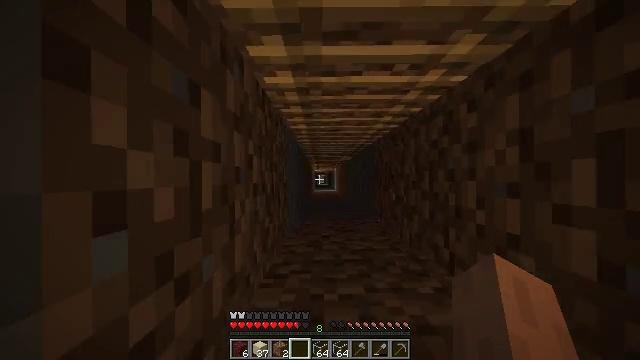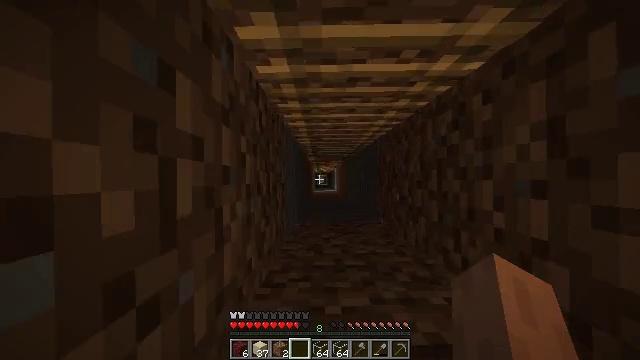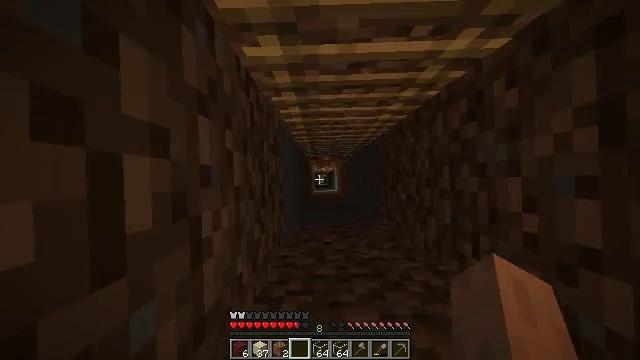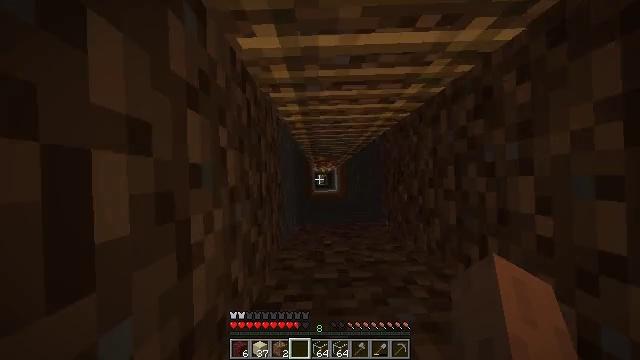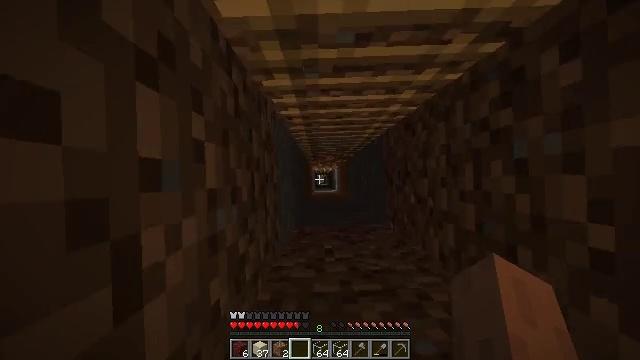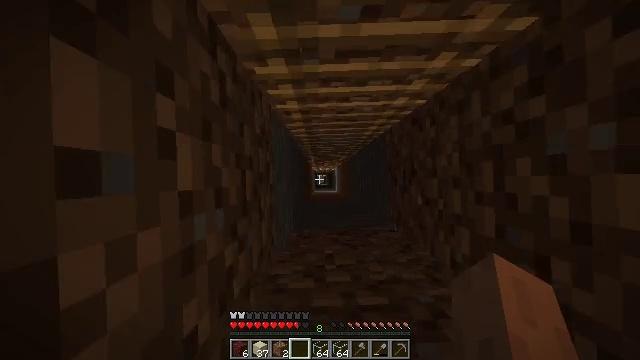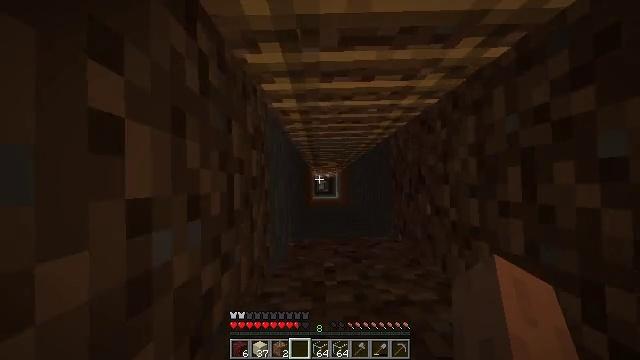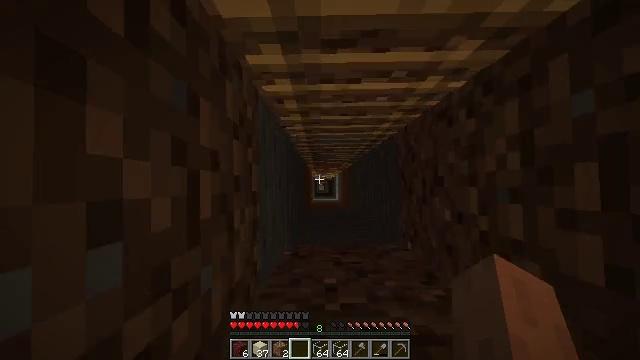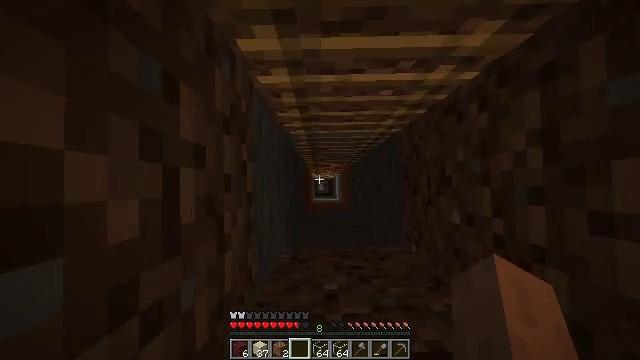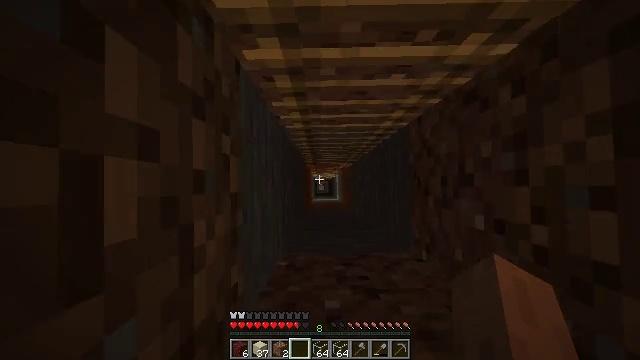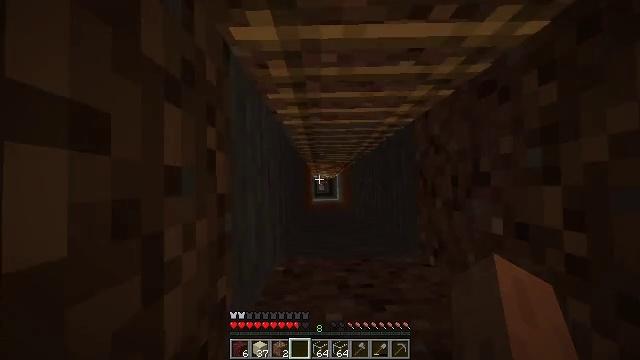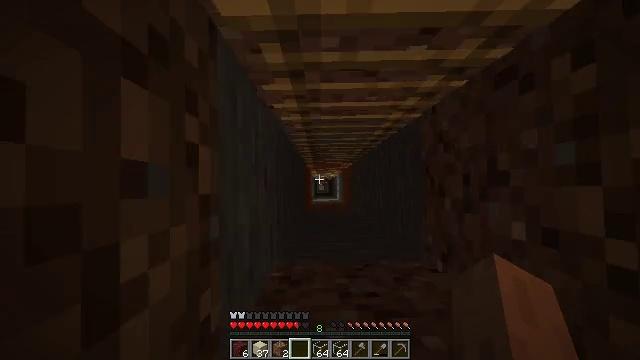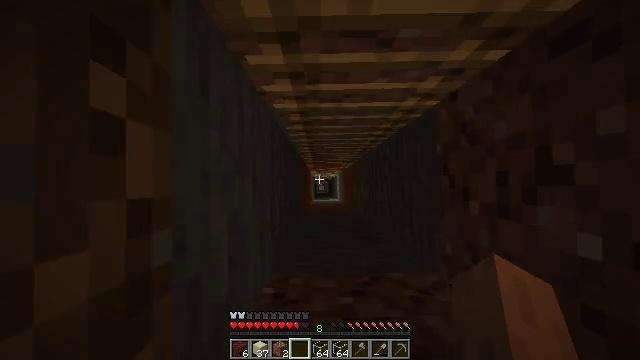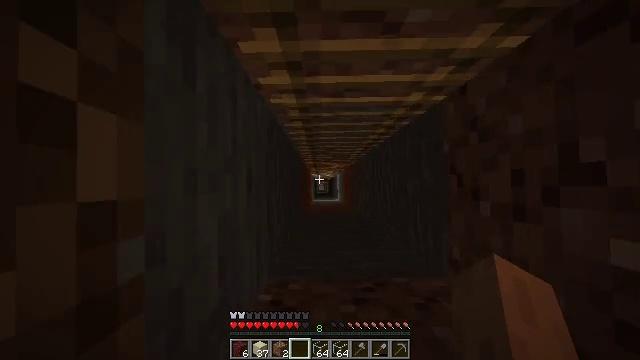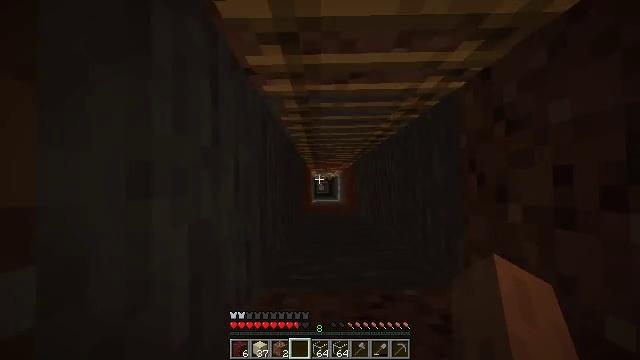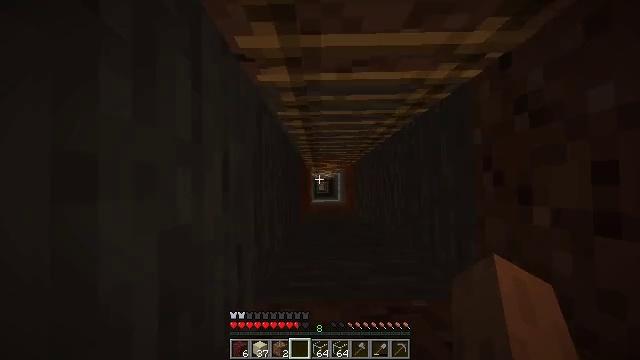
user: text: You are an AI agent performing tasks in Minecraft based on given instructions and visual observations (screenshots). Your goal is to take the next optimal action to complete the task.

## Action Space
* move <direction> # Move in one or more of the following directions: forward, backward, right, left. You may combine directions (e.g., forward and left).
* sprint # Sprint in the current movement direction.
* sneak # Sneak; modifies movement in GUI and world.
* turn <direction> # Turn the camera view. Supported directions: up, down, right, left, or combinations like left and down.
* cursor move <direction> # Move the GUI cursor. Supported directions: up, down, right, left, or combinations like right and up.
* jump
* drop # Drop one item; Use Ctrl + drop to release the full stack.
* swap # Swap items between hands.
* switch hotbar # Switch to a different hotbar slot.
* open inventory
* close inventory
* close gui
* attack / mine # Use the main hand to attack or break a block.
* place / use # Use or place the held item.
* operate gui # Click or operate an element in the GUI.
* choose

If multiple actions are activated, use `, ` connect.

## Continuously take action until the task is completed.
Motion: motion action
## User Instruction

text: Break the hopper to reuse it.
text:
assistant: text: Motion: no_op
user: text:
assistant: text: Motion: turn right
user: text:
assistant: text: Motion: no_op
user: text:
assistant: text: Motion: no_op
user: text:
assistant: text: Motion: no_op
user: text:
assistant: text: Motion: turn up
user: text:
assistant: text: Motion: no_op
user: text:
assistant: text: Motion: no_op
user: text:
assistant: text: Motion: no_op
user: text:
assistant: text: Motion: no_op
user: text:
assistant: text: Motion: no_op
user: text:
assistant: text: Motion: no_op
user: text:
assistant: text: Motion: no_op
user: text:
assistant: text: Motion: no_op
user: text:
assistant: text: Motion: no_op
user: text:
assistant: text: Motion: no_op
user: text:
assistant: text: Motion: no_op
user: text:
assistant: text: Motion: no_op
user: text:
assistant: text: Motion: no_op
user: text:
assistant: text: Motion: no_op
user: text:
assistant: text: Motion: no_op
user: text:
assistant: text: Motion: no_op
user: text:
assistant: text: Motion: no_op
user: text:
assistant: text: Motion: no_op
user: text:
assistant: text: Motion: no_op
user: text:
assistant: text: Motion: no_op
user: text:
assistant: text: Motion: no_op
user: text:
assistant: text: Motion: no_op
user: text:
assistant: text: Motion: no_op
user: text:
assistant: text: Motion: no_op